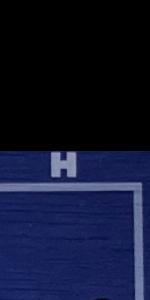
Label: Empty